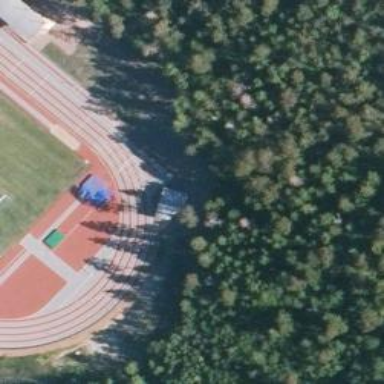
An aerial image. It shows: Track located within leisure land area.